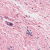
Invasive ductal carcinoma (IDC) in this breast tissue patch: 0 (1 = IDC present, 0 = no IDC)